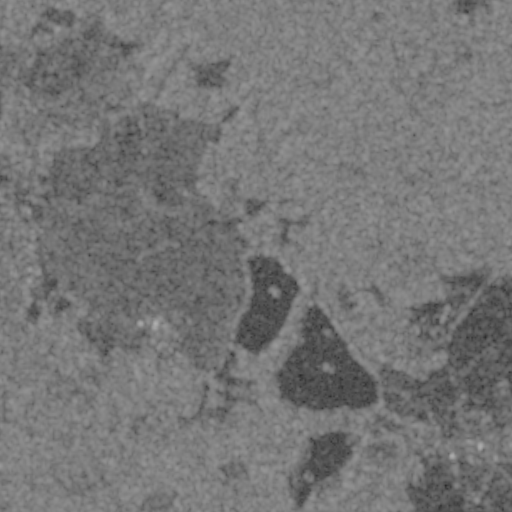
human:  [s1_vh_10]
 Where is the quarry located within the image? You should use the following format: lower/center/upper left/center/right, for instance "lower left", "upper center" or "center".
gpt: The quarry is located in the lower right of the image.
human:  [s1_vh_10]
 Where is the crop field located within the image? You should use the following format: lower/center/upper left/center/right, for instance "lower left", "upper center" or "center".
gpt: There is no crop field in the image.

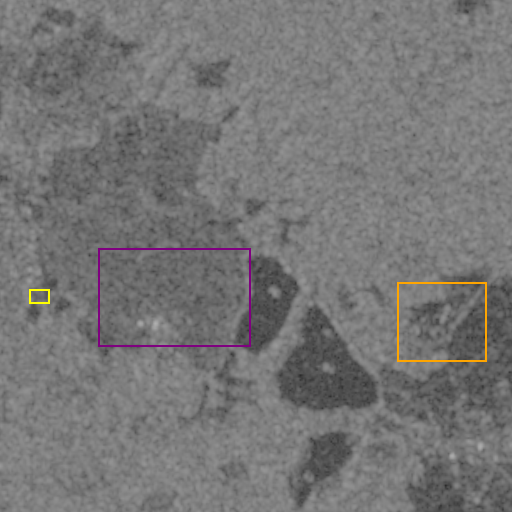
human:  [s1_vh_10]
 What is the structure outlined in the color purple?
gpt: The structure outlined in purple is a crop field.
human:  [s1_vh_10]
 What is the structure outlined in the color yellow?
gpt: The structure outlined in yellow is a park.
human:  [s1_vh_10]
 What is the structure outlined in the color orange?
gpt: The structure outlined in orange is a quarry.
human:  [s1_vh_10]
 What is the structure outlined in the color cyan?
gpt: There is no cyan outline.